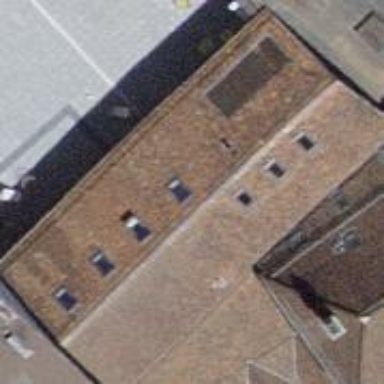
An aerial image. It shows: Building with gabled roof made of roof tiles.